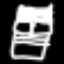
Label: bed